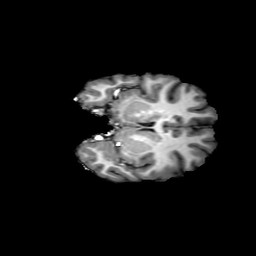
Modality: T1w
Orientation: coronal
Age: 26
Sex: female
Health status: ill